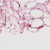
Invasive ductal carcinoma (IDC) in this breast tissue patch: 0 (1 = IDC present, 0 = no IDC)